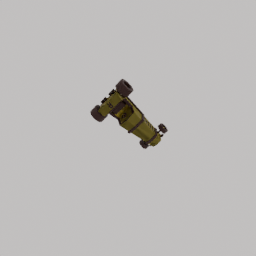
Label: mechanical